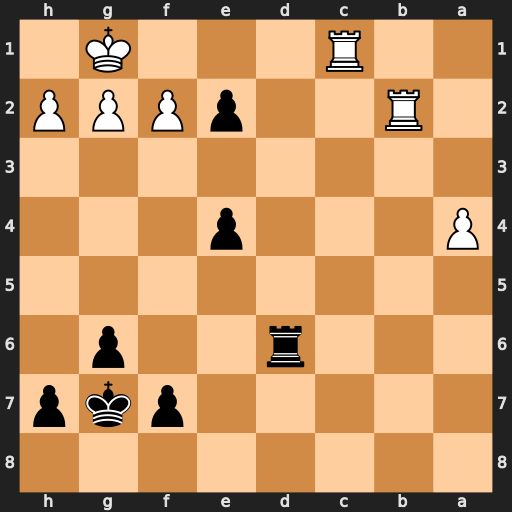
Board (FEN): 8/5pkp/3r2p1/8/P3p3/8/1R2pPPP/2R3K1
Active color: b
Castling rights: -
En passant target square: -
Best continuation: Rd1+ Rxd1 exd1=Q#